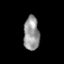
Tissue: prostate
Cell type: Epithelial cells
Senescence score: 0.3083
Nuclear area (px): 526
Mean DAPI intensity: 150.314